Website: crate-barrel
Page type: order-returns
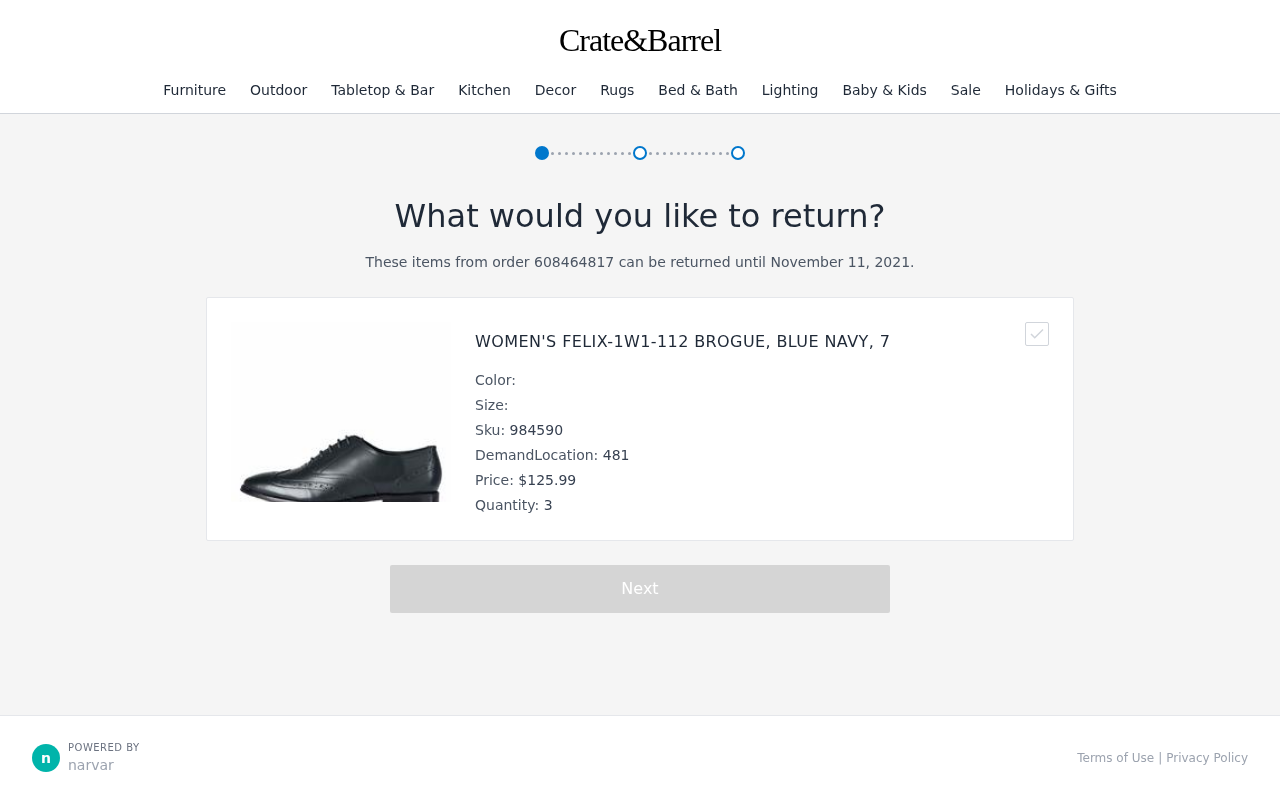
Product elements: key: PRODUCT1_NAME
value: Women's Felix-1w1-112 Brogue, Blue Navy, 7
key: PRODUCT1_PRICE
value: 125.99
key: PRODUCT1_QUANTITY
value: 3
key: PRODUCT1_SKU
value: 984590
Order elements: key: ORDER_ID
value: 608464817
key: ORDER_RETURN_BY_DATE
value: November 11, 2021
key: ORDER_DEMAND_LOCATION
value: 481